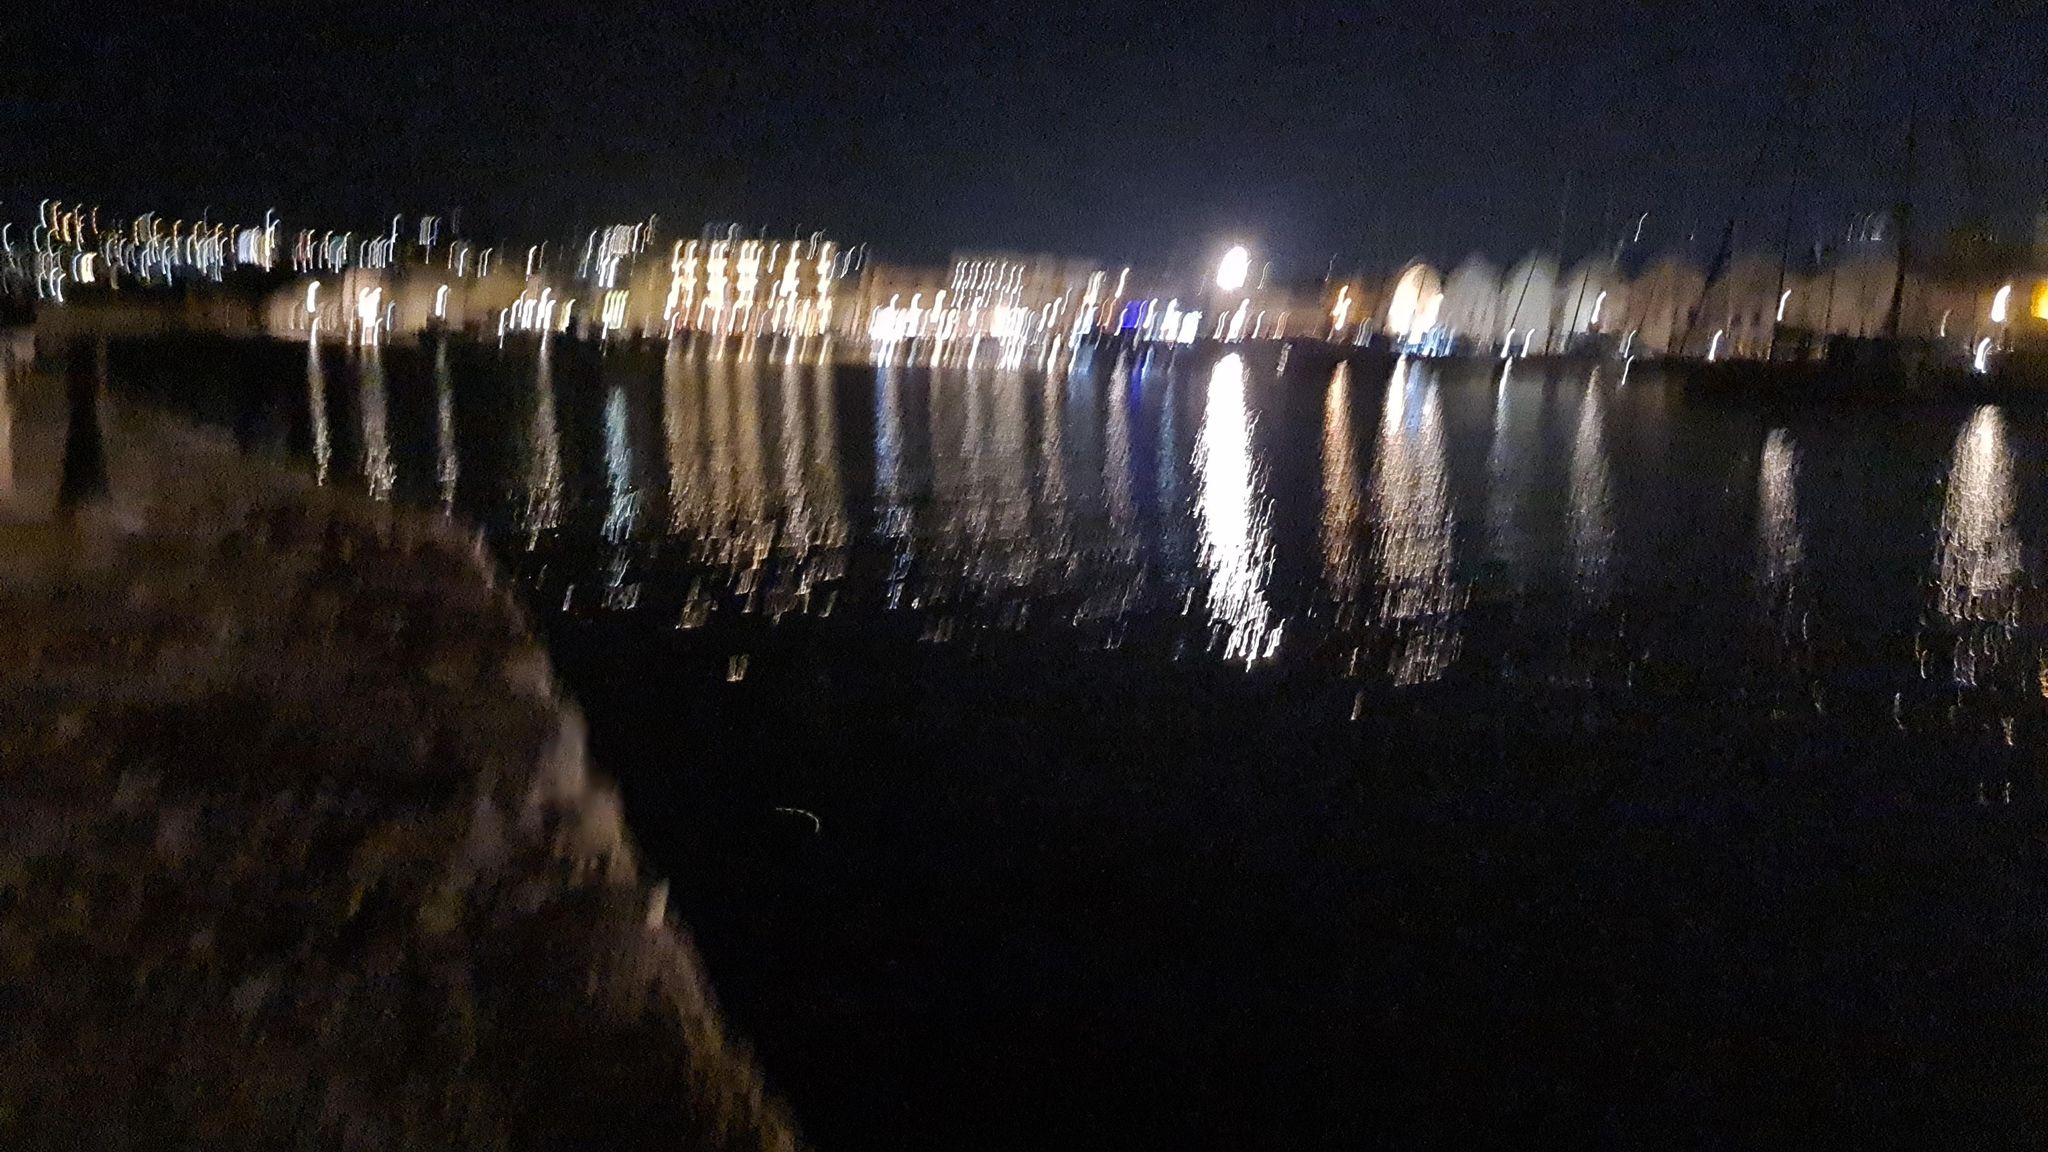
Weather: snowy
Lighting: night
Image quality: slightly poor
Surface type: walking surface
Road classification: residential, footway, steps
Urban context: urban centre
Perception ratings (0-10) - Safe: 1.34, Lively: 1.81, Beautiful: 4.11, Boring: 7.4, Depressing: 1.22, Wealthy: 6.25